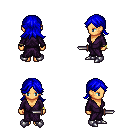
a pixel art fantasy rpg character, female body template, human, tanned skin, purple robe, red pants, blue loose hair, bracelets, metal boots, dagger, four views (front, back, left, right), 2x2 character sprite sheet, small pixel art, hard edges, no anti-aliasing